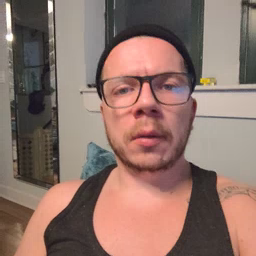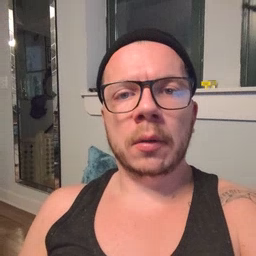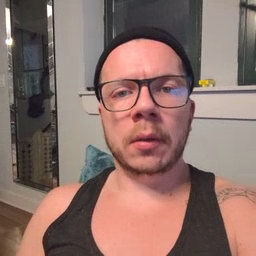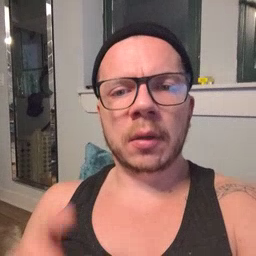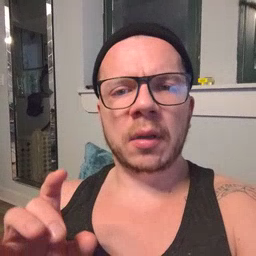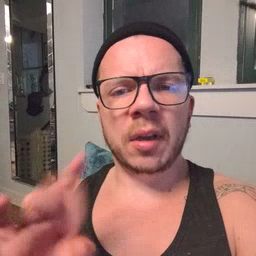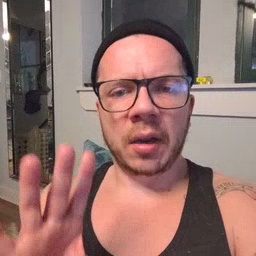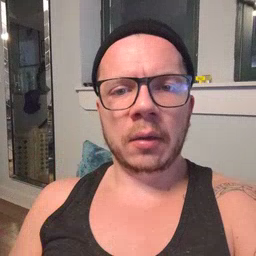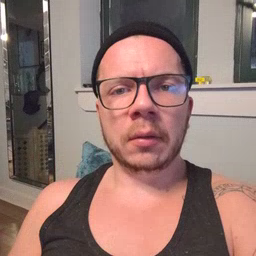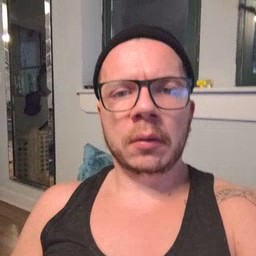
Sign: yucky